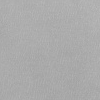
Atmospheric dust classification: dusty